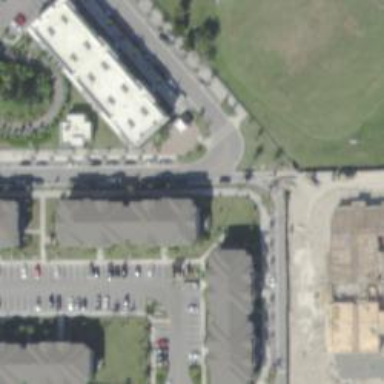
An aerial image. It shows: Residential road with asphalt surface and separate sidewalk.